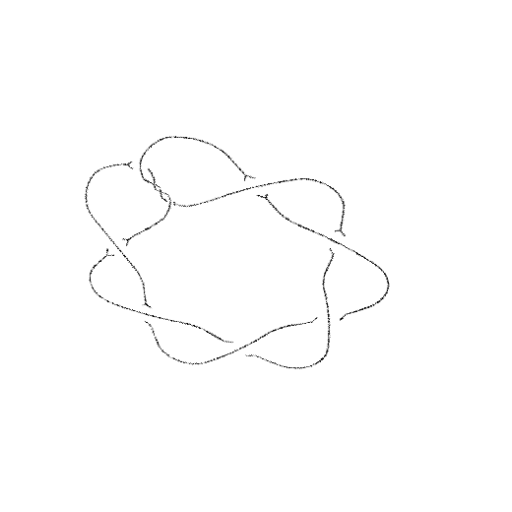
Crossing number: 10